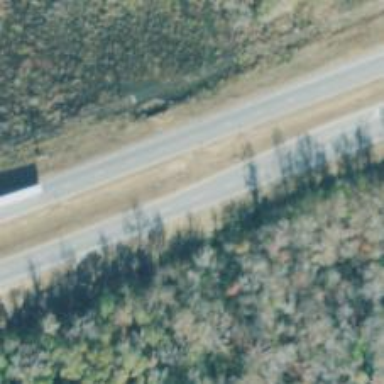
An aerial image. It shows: Asphalt road classified as trunk highway.